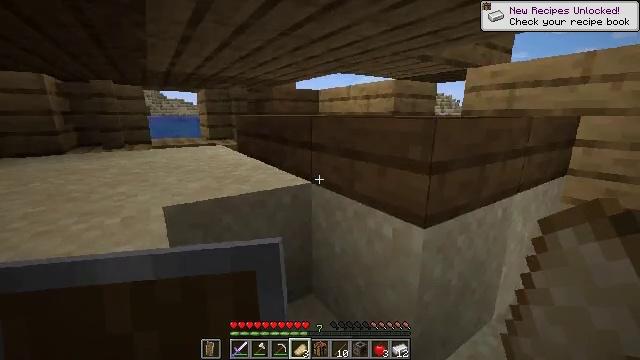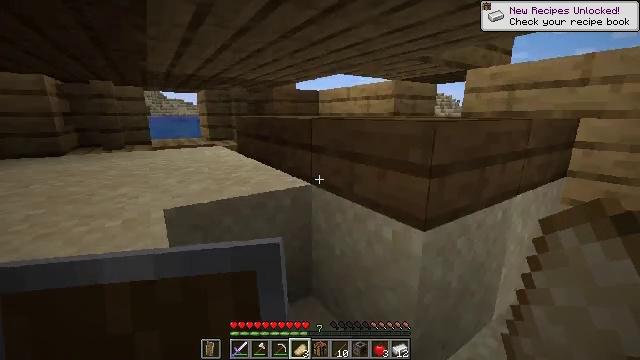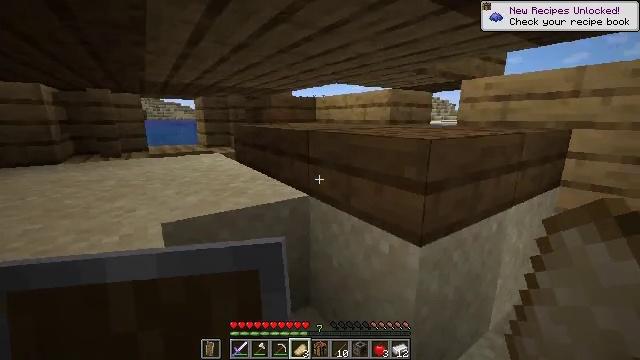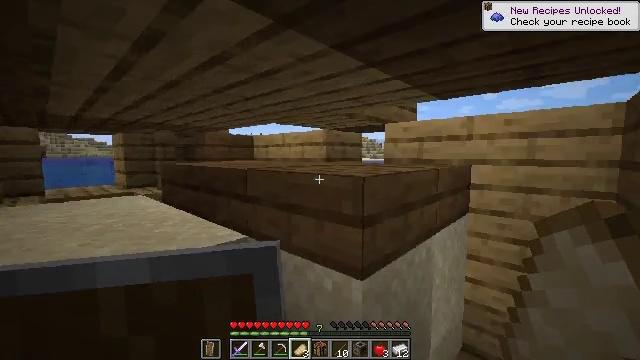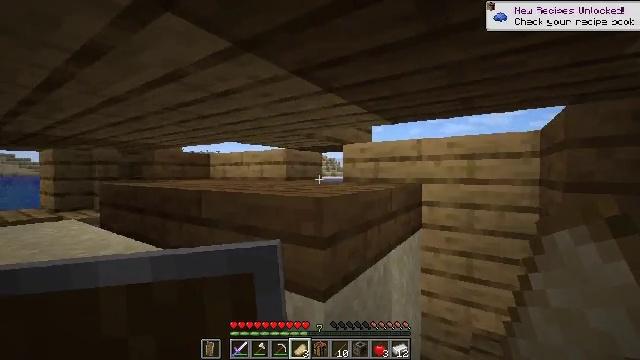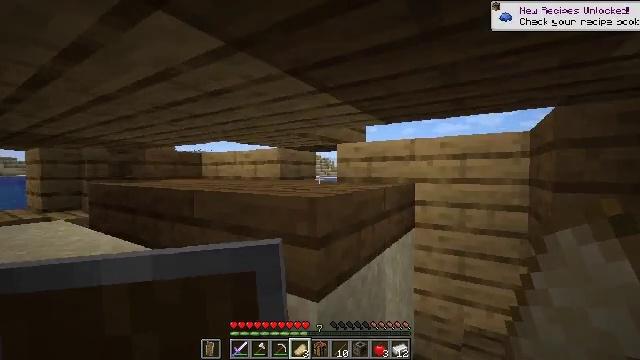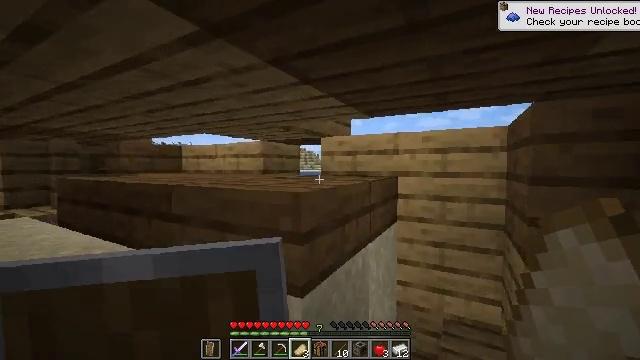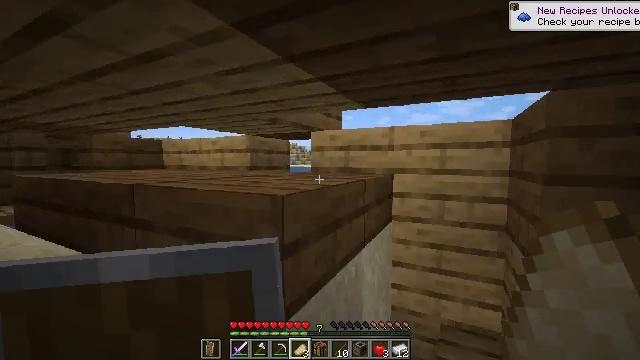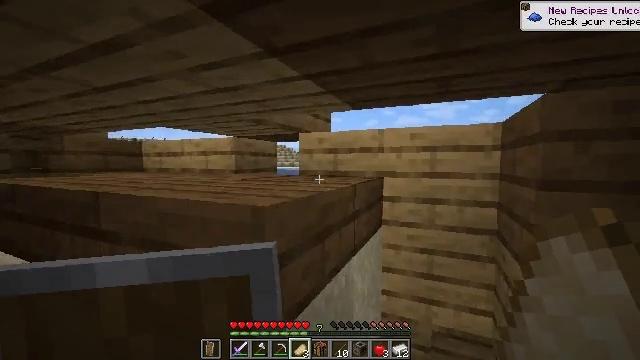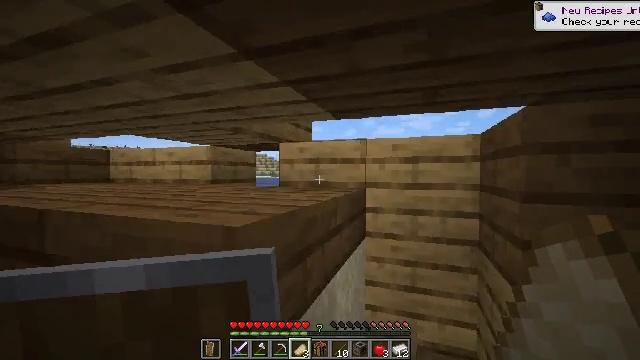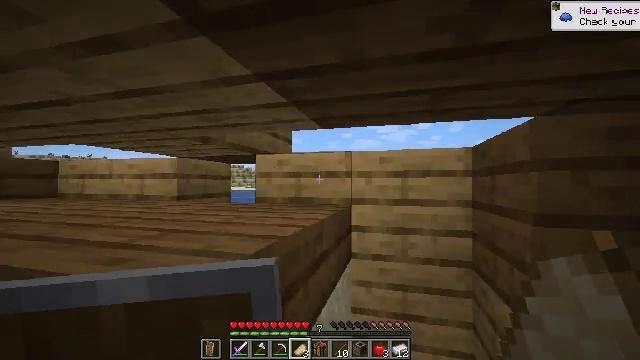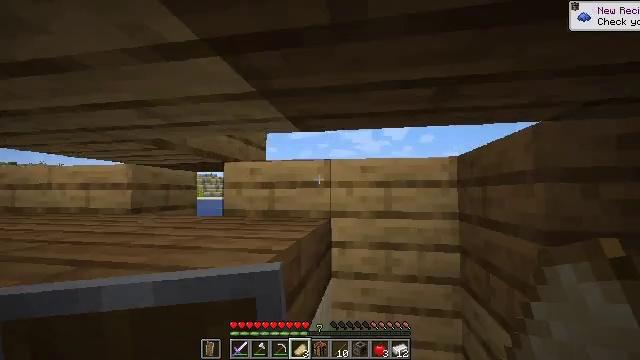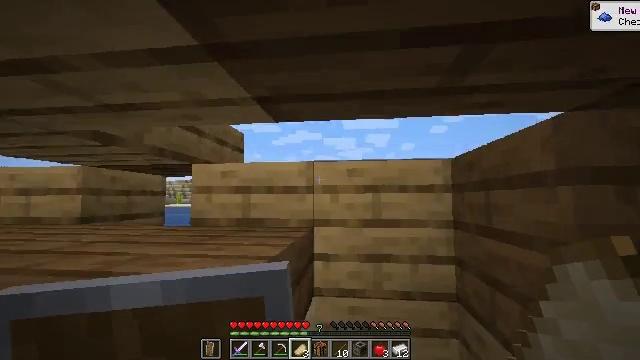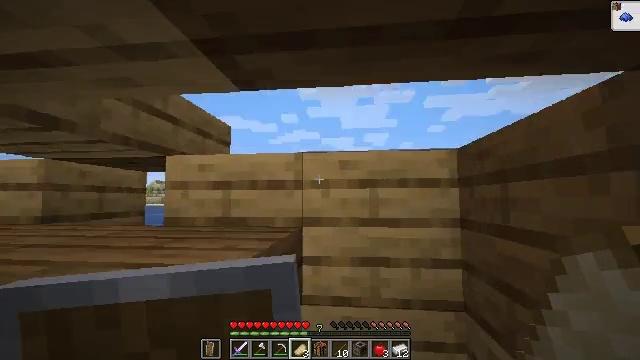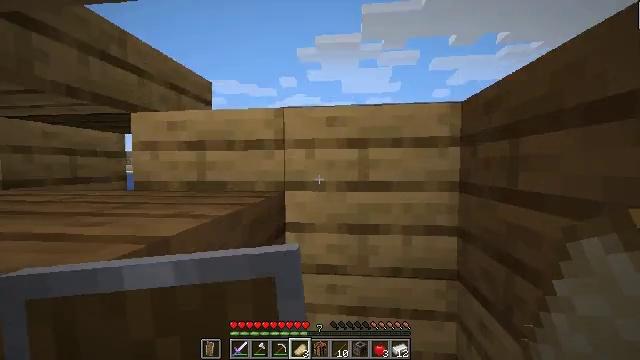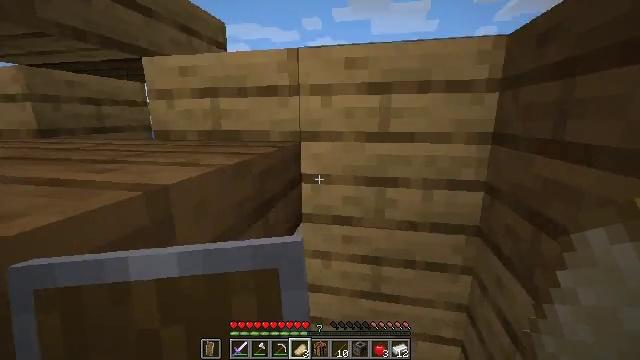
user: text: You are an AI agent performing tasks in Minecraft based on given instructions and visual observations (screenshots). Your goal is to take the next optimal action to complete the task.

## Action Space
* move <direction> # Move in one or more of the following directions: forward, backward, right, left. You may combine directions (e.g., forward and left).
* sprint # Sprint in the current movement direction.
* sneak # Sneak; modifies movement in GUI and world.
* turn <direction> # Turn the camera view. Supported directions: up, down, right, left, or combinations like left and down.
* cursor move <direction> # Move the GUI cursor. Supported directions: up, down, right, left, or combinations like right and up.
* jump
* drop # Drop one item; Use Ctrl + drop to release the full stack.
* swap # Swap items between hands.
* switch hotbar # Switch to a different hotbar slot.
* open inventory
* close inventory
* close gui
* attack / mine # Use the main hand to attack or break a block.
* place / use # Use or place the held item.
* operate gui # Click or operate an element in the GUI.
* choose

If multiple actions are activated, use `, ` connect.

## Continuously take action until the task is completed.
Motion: motion action
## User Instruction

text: Attack the oak stairs to recycle them.
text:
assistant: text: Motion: no_op
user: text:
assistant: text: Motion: no_op
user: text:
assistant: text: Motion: turn right and up
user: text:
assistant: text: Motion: turn right and up
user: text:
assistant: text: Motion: turn right
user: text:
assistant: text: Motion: move forward, turn right and down
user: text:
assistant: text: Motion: move forward, turn right
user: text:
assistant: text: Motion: move forward, turn right
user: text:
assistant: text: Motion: move forward, turn right and up
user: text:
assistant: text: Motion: move forward, turn right and up
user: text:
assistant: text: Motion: move forward, turn right and up
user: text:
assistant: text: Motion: move forward, turn right and up
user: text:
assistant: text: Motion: move forward and move right
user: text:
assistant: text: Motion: move forward and move right, turn down
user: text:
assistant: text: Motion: move forward and move right, turn left and down
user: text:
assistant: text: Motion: move forward and move right, turn left and down
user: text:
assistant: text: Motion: move forward and move right, turn left and down
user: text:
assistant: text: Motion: move forward and move right, turn left and down
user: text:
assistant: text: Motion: turn left and down
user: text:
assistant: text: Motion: turn left and down
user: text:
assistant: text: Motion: turn left and down
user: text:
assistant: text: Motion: switch to hotbar 2
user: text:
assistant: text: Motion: switch to hotbar 2
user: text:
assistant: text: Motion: turn left and up, switch to hotbar 2
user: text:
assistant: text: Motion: attack / mine
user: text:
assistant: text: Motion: turn left and down, attack / mine
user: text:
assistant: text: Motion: turn left and down, attack / mine
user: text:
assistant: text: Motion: turn left and down, attack / mine
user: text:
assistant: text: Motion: turn left and down, attack / mine
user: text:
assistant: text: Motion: attack / mine